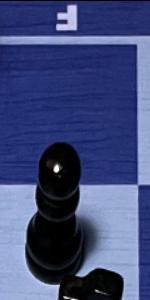
Label: Pawn_Black